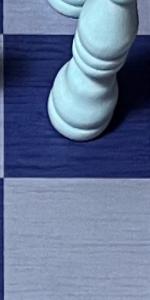
Label: Empty